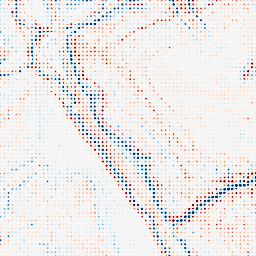
Category: edge_preserving
Decomposition family: bilateral
Decomposition parameters: d: 15
sigma_color: 150
sigma_space: 75
Upsampling method: sinc_blackman
Upsampling parameters: scale: 8
kernel_size: 4
Upsampling scale: 8